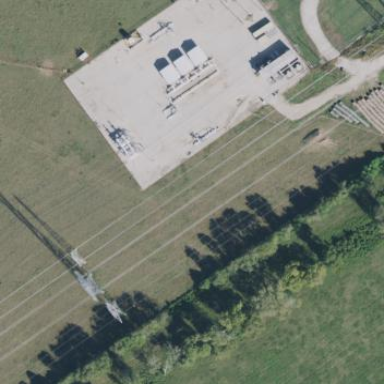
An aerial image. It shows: Pumping substation fenced off.